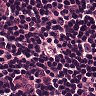
Metastatic tissue present: no